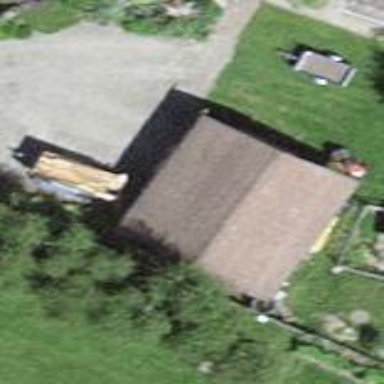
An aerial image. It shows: Garage.